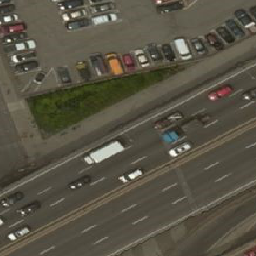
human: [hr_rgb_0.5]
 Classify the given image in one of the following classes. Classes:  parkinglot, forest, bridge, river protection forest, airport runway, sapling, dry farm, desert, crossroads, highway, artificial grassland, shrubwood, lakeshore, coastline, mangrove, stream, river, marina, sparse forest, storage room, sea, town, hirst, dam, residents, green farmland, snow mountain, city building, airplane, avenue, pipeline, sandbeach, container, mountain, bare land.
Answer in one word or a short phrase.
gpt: highway